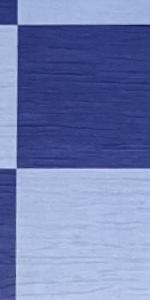
Label: Empty